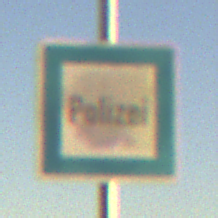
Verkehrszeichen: Polizei
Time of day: SunriseSunset
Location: Outdoor (RoadRail)
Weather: PartlyCloudy
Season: NotSpecified
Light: Natural